Field crop: tomato
Growth stage: 2
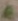
Species: solanum